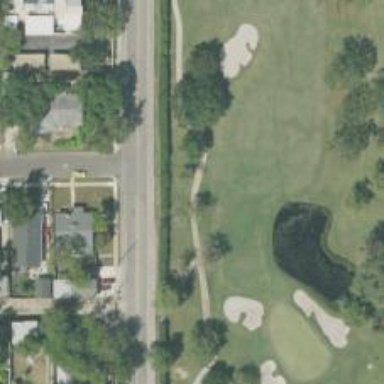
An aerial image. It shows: Footway that doubles as golf path.